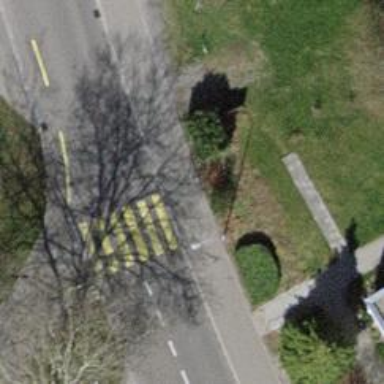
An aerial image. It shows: Crossing on the cycleway.